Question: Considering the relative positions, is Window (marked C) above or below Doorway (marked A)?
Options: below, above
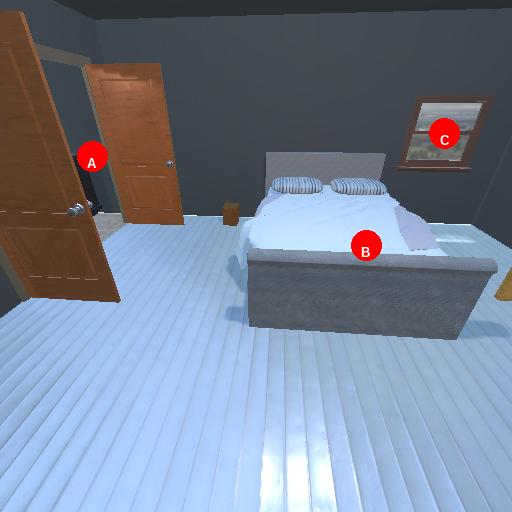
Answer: below